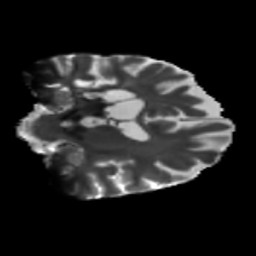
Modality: T2w
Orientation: coronal
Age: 68
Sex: female
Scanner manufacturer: siemens
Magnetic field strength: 3 T
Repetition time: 5.25 s
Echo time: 0.08 s